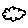
Label: cloud